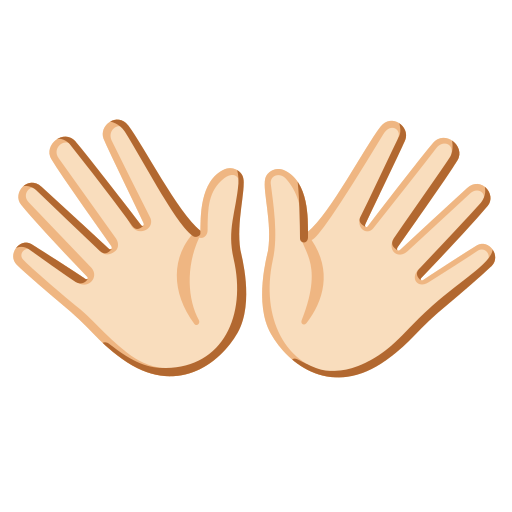
Emoji: 👐🏻